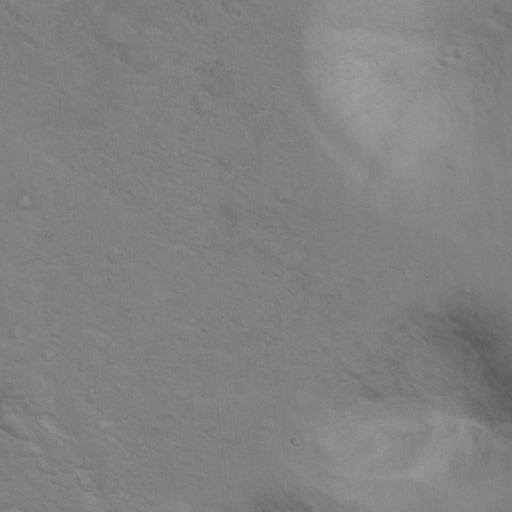
Classes present: Background, Cone